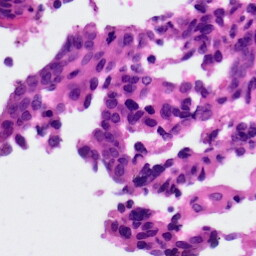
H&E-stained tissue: Ovarian